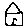
Label: house